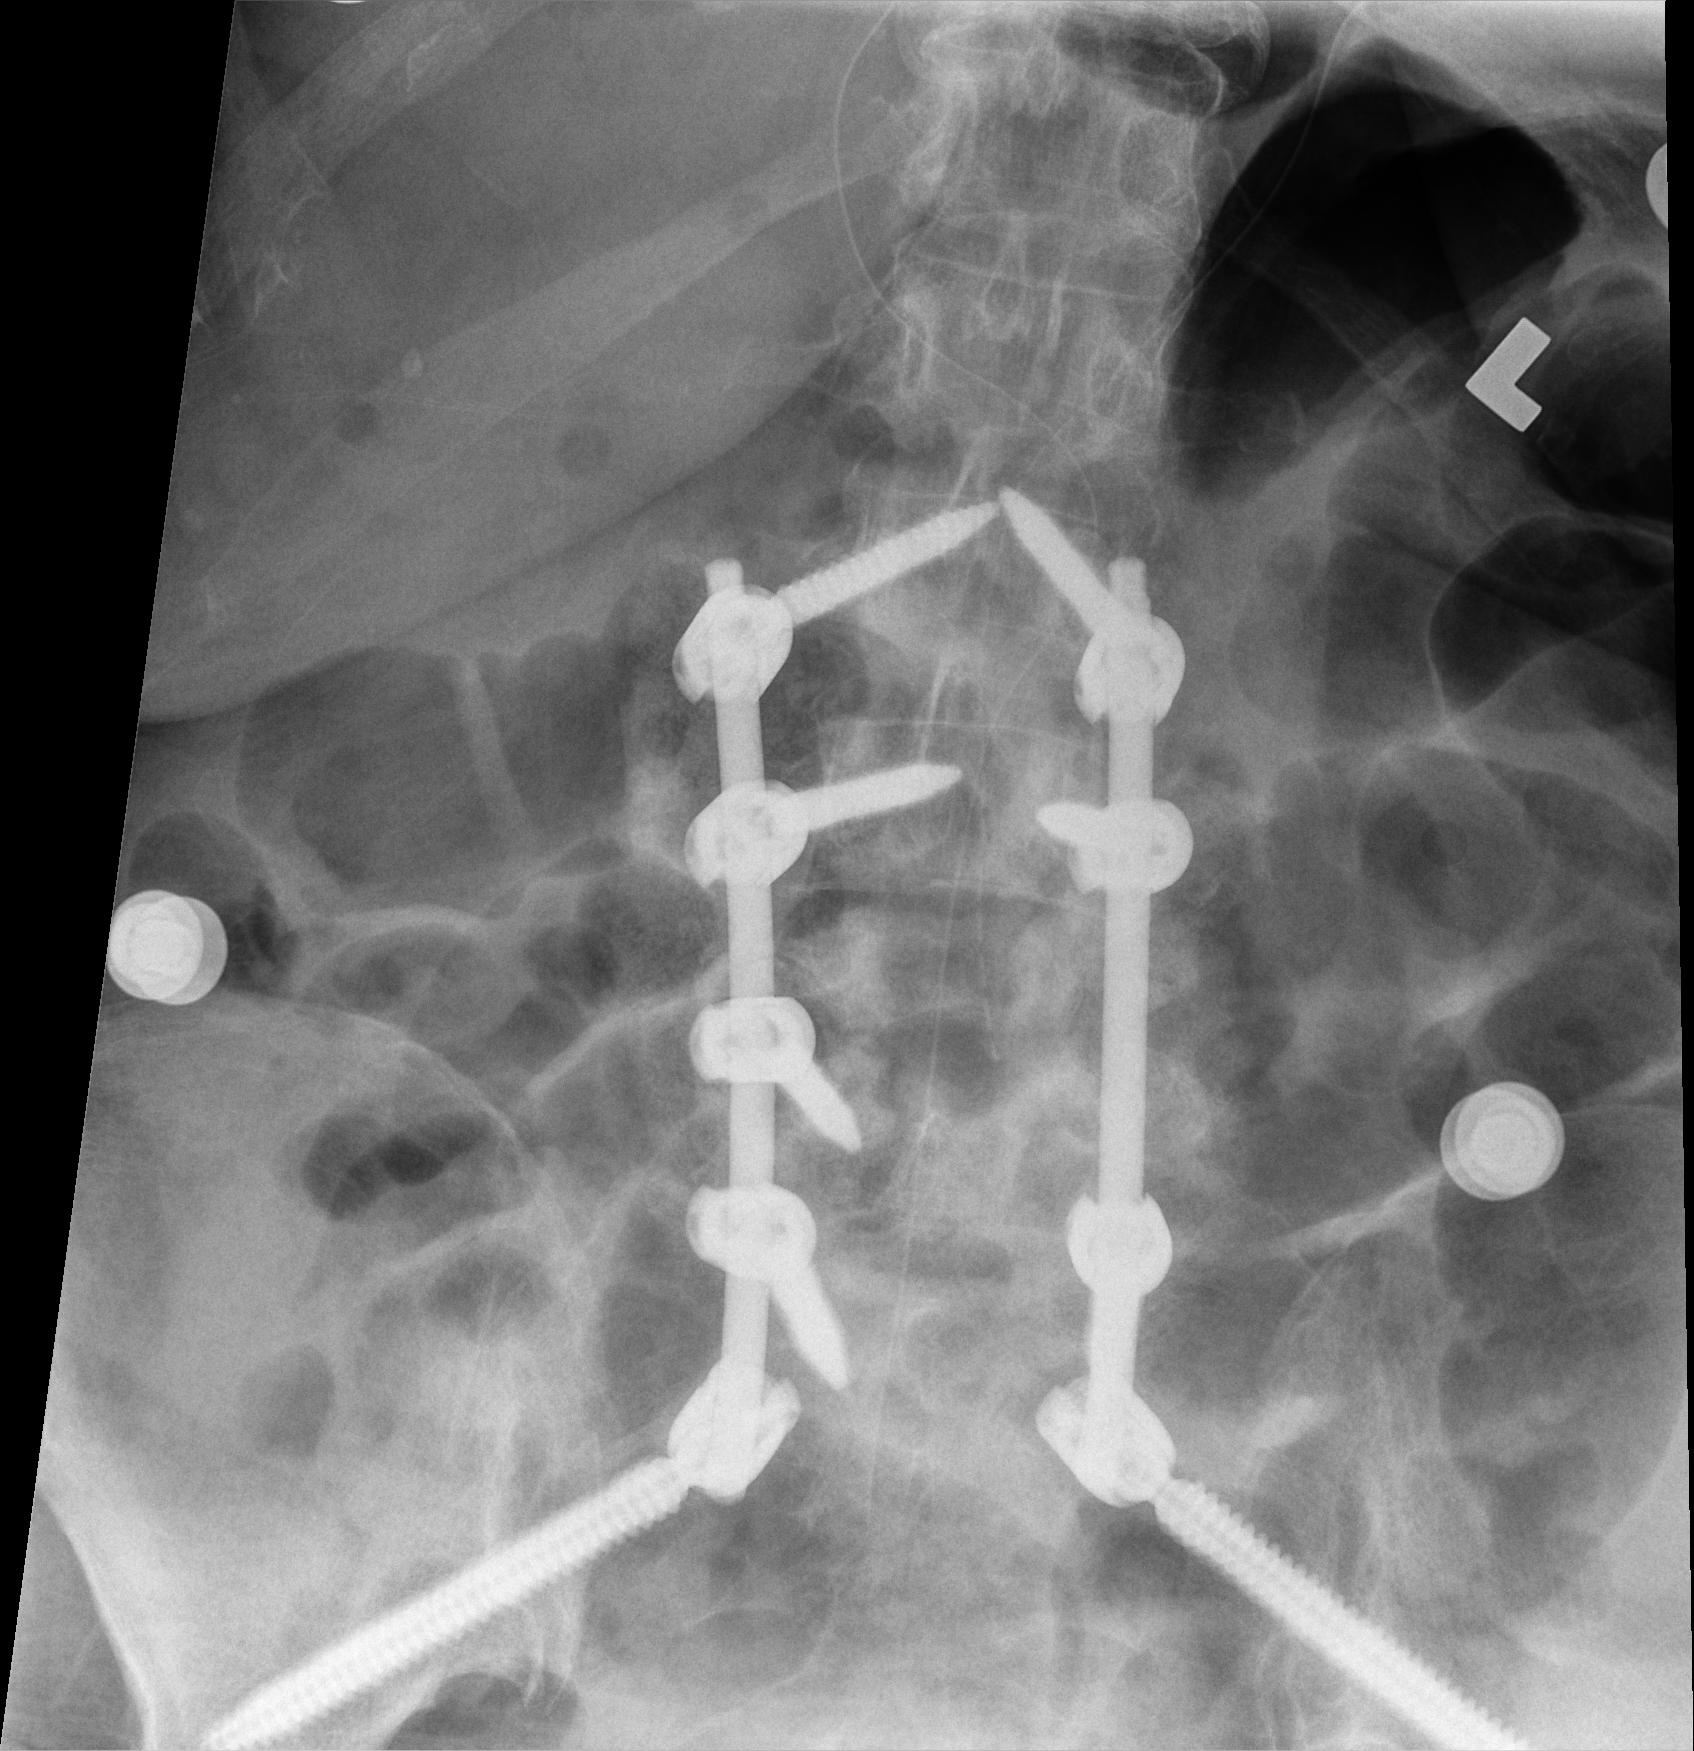
View: AP
Implant manufacturer: seaspine mariner